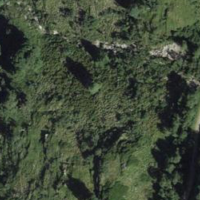
EUNIS habitat code: 44
Species observed at this site:
Primula hirsuta